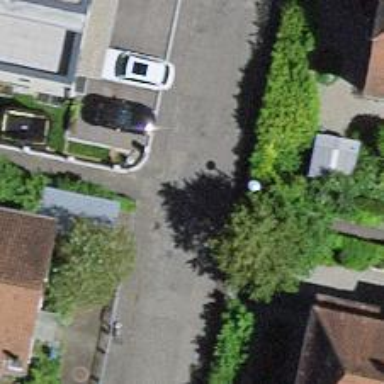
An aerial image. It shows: Paved footway.